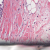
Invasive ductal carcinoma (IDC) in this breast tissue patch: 0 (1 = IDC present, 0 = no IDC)